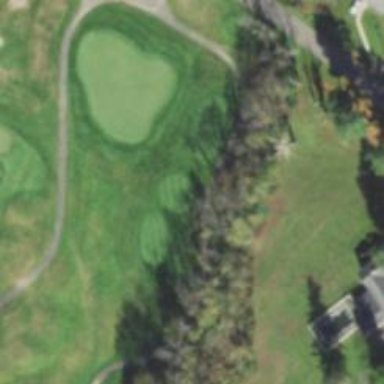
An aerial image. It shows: Golf hole.